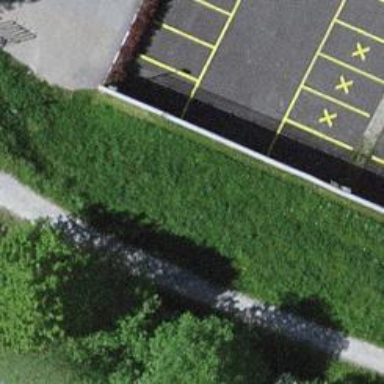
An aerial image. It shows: Bench for seating.